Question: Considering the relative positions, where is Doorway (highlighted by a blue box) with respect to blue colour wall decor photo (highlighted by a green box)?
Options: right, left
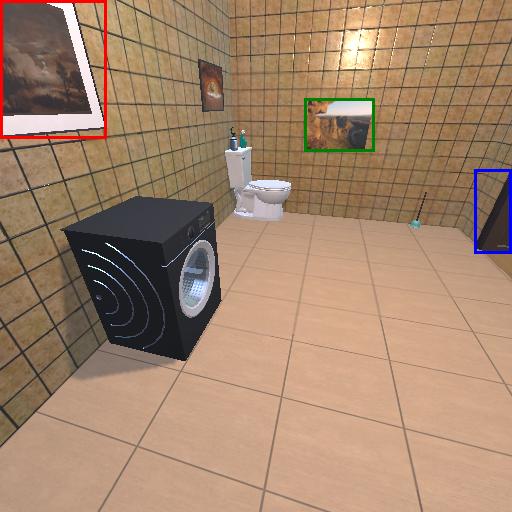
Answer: right